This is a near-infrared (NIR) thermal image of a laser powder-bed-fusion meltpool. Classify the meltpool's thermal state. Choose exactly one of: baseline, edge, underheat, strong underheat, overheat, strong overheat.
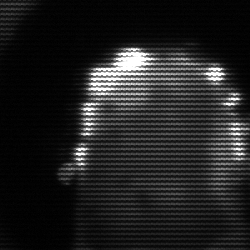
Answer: baseline